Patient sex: F
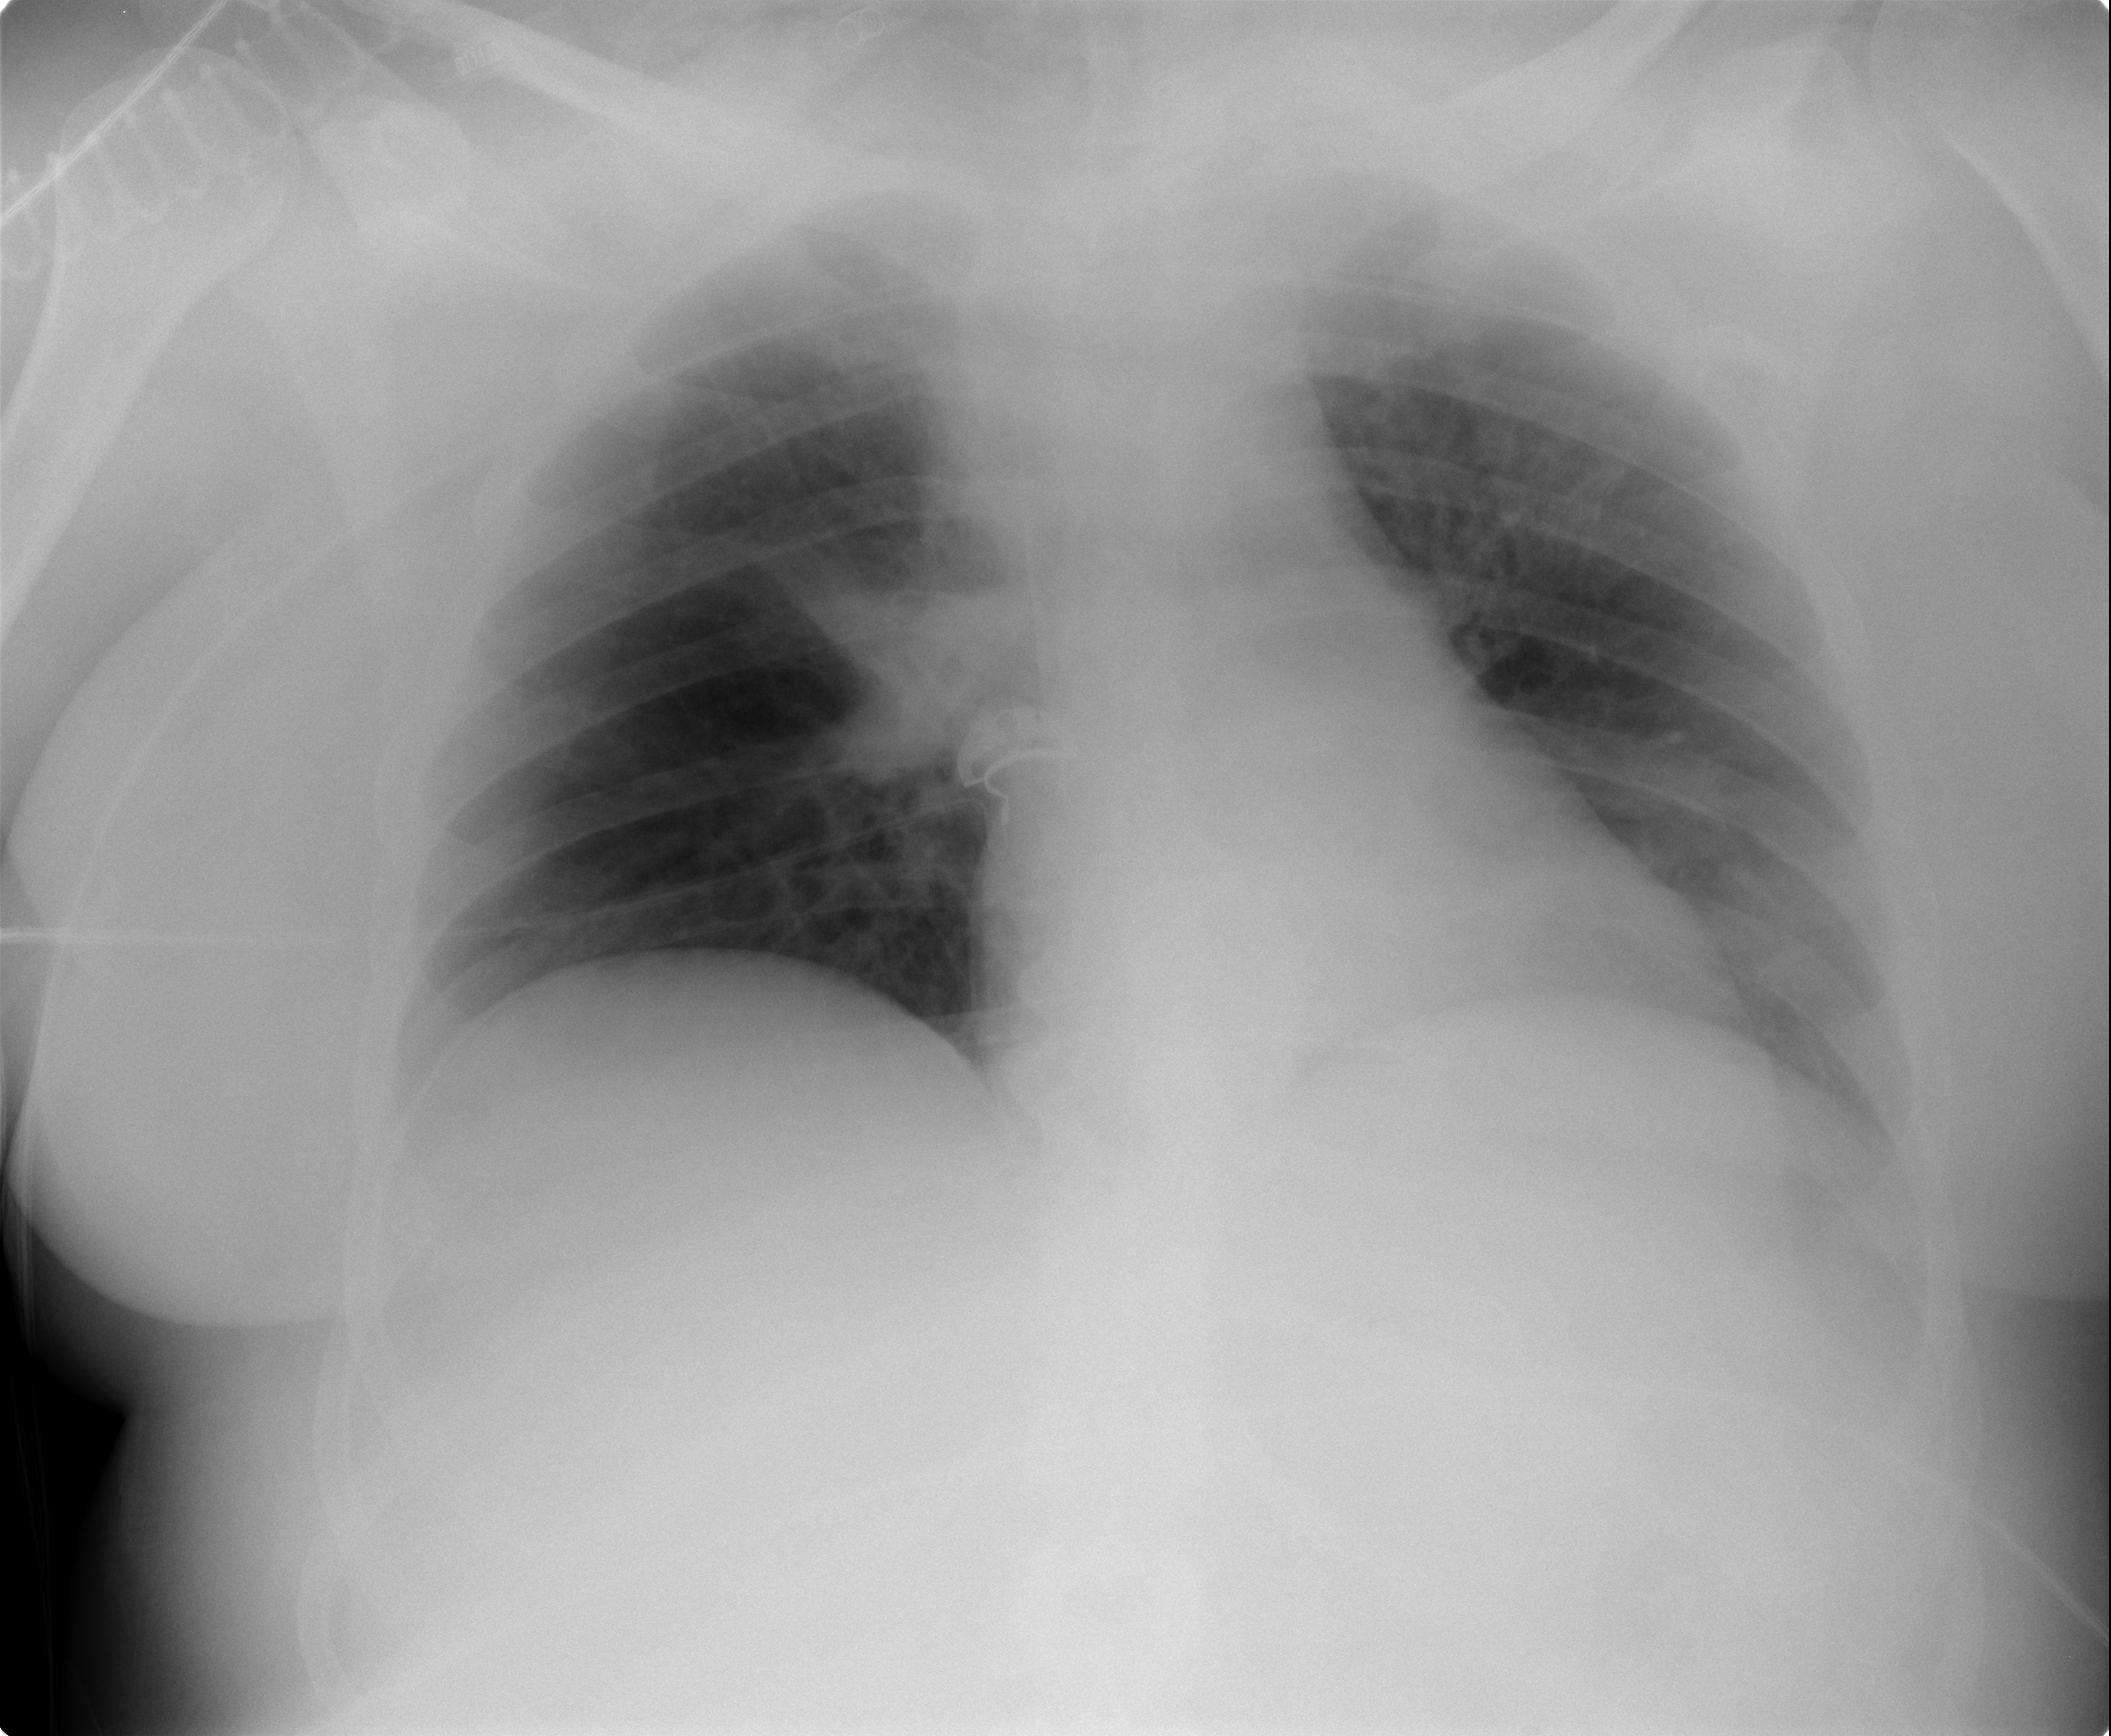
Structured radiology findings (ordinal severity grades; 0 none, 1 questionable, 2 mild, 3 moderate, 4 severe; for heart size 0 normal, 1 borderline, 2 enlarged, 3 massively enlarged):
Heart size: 1
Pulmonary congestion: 0
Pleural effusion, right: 0
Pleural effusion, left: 0
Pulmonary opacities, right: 0
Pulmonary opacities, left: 0
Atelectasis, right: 1
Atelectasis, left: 1